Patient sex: M
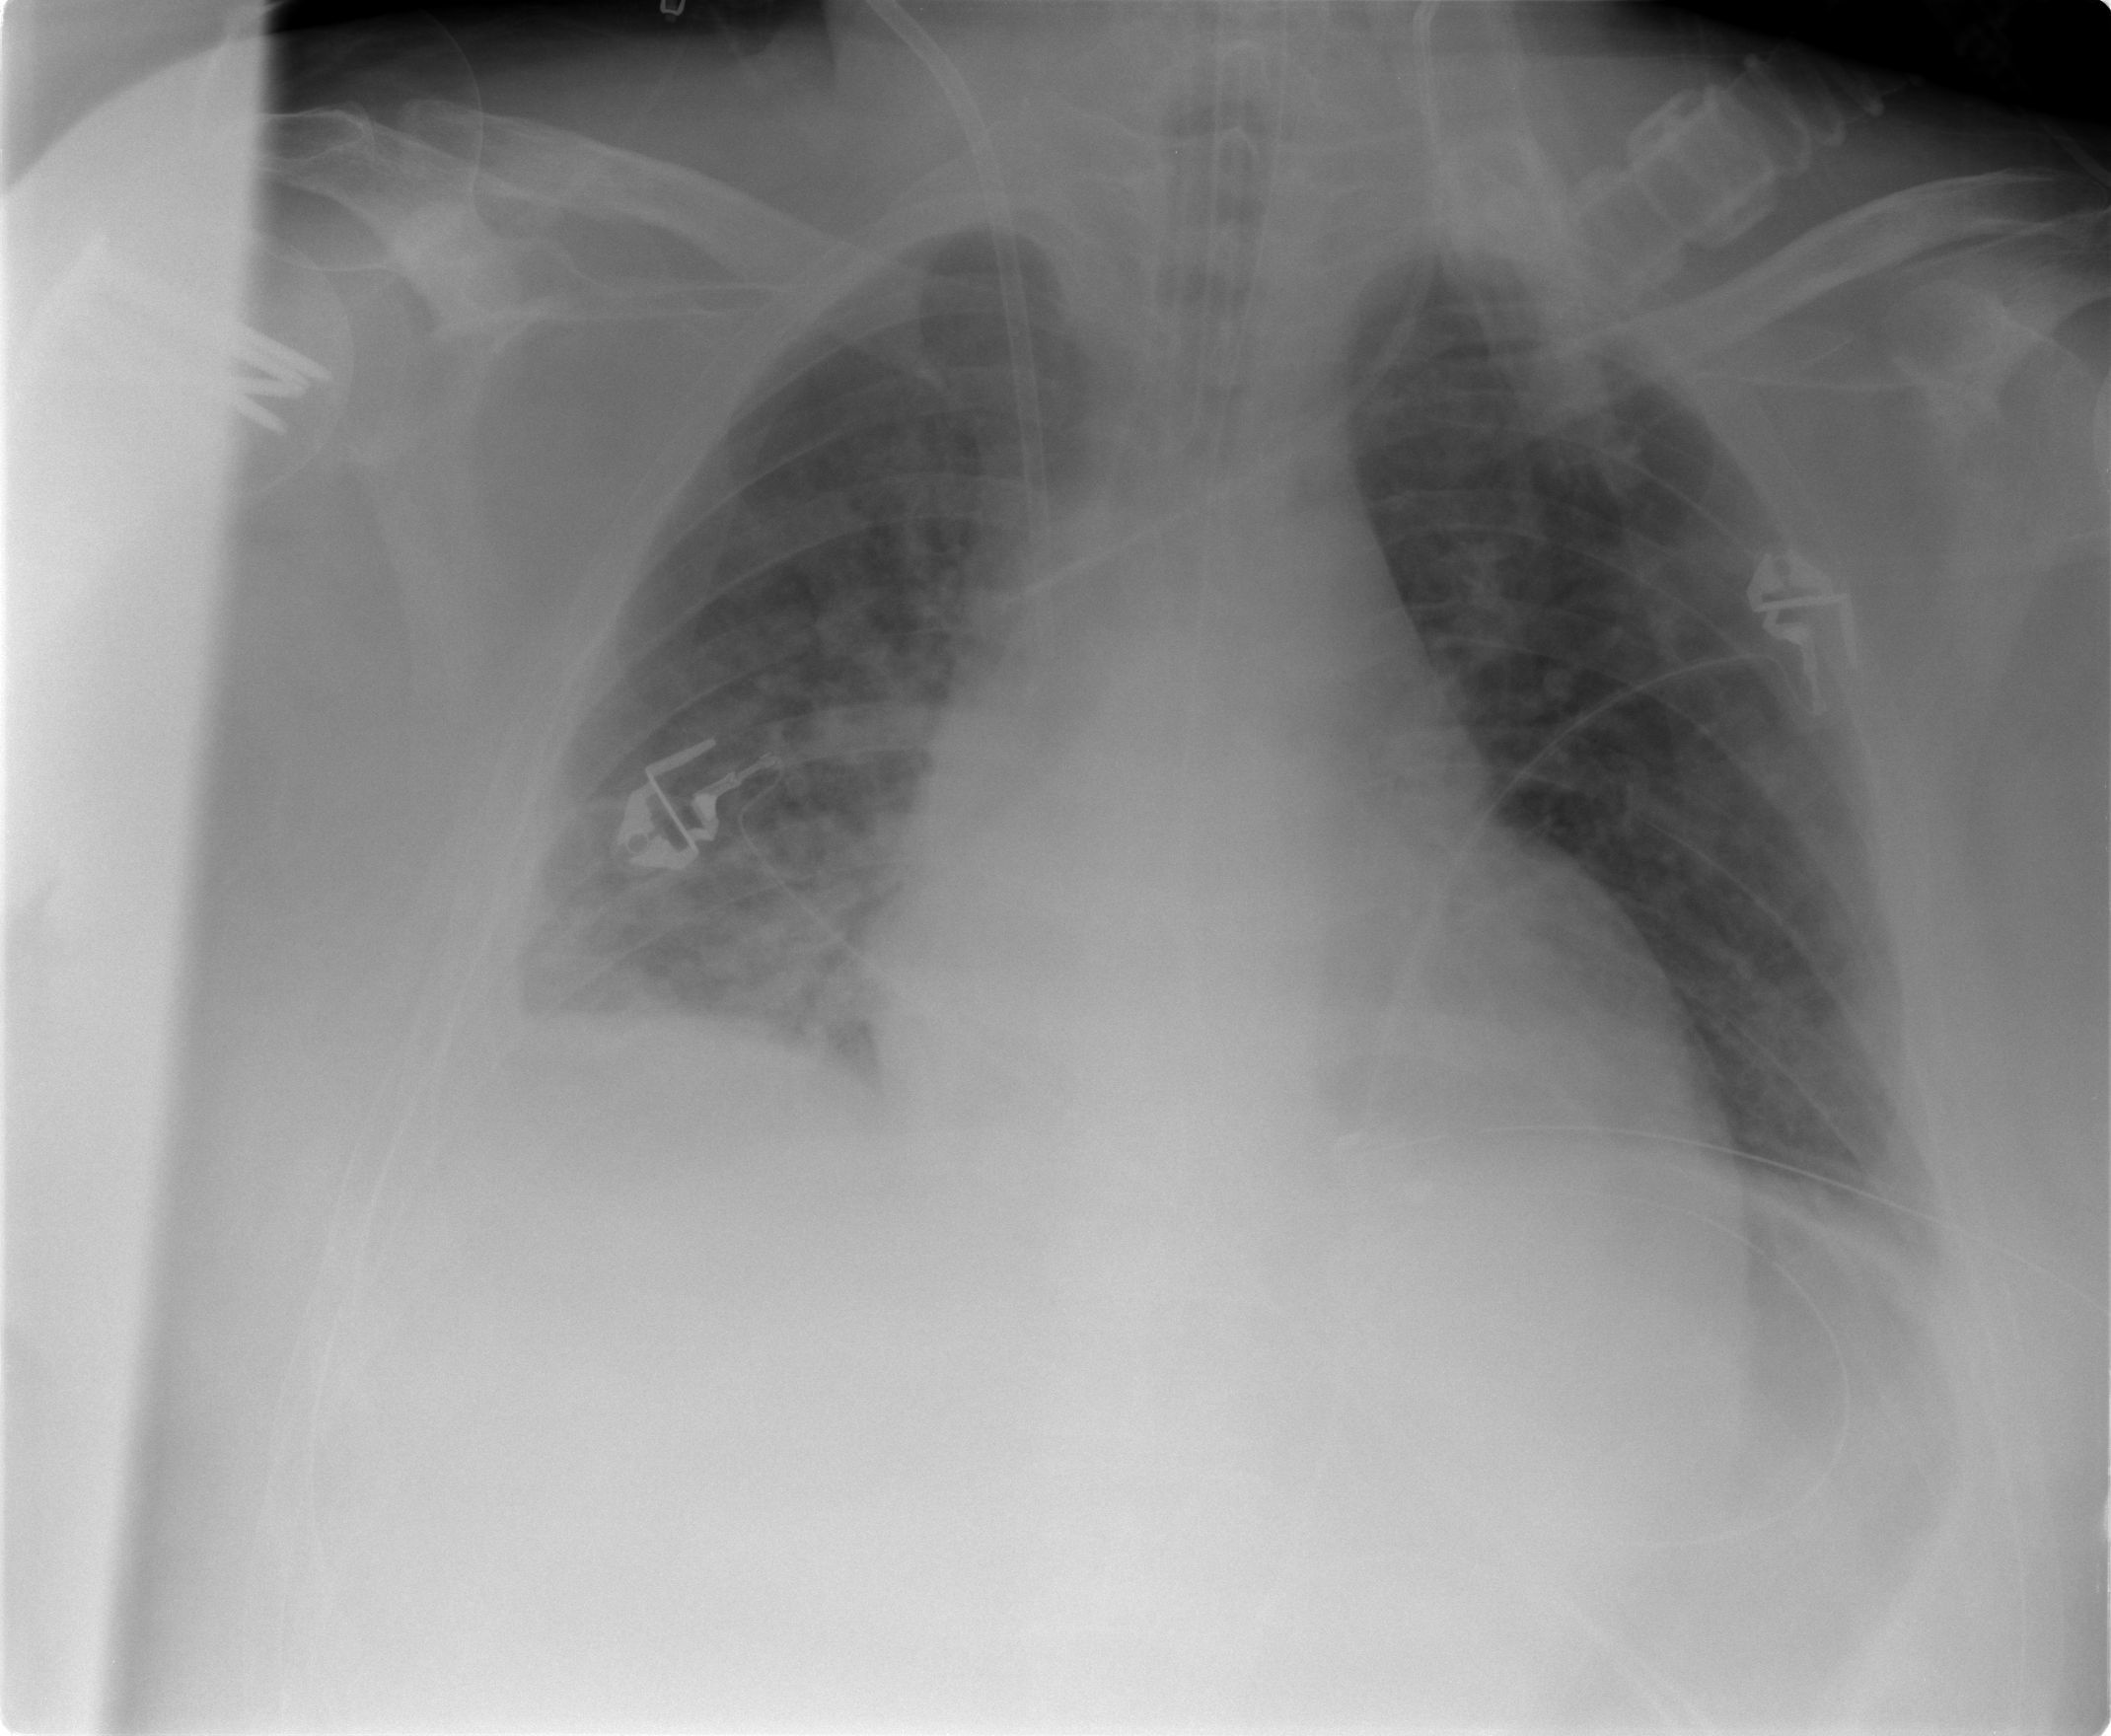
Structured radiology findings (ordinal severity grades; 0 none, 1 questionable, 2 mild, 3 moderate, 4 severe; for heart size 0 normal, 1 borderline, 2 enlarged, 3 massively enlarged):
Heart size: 2
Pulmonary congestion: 2
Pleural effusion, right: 2
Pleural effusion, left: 0
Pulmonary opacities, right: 2
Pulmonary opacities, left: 0
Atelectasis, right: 2
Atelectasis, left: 2